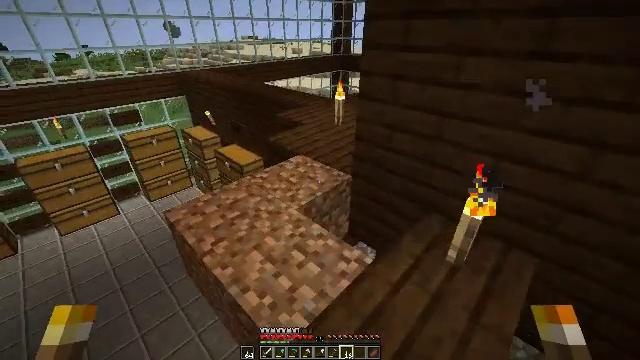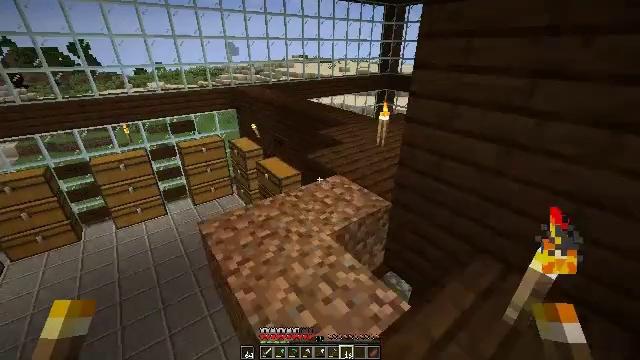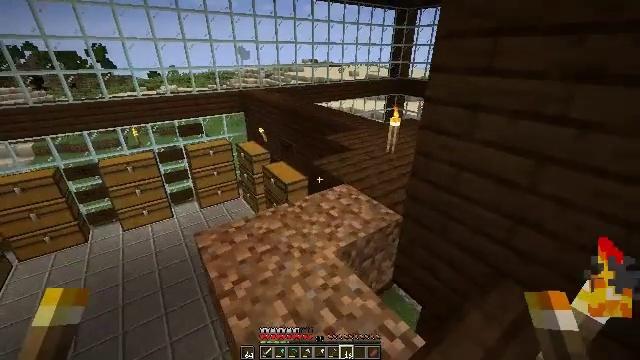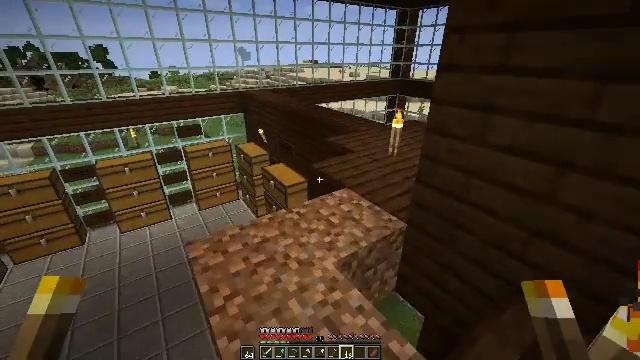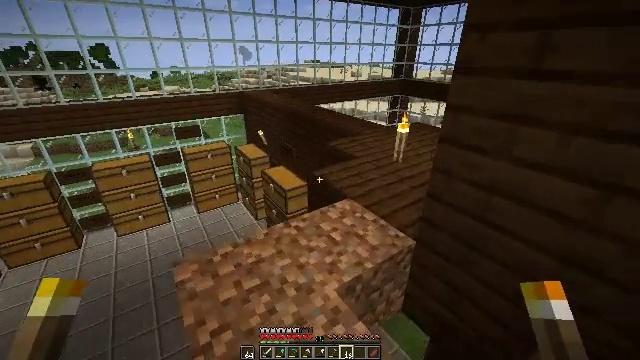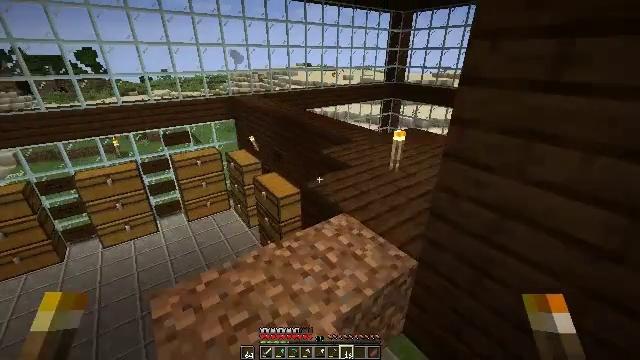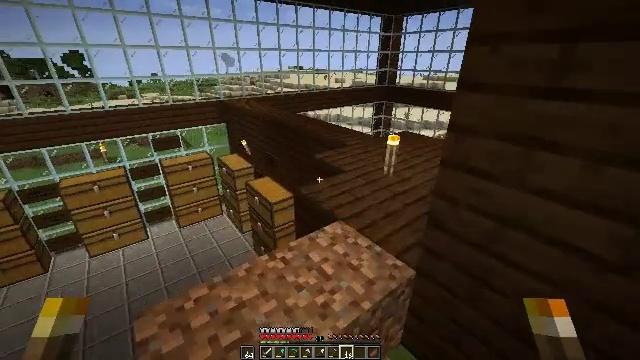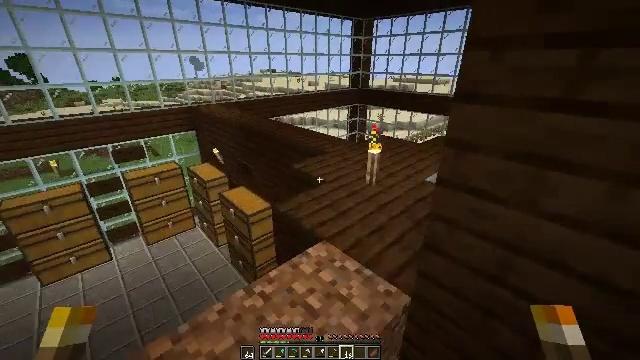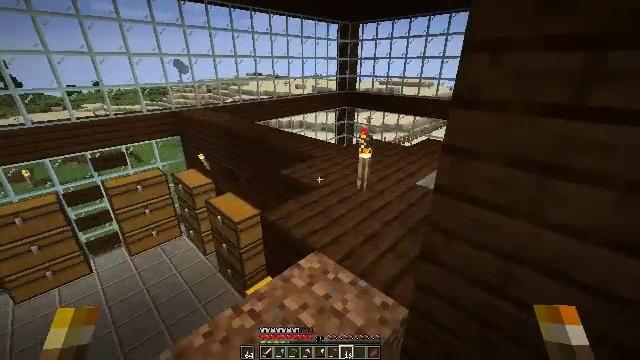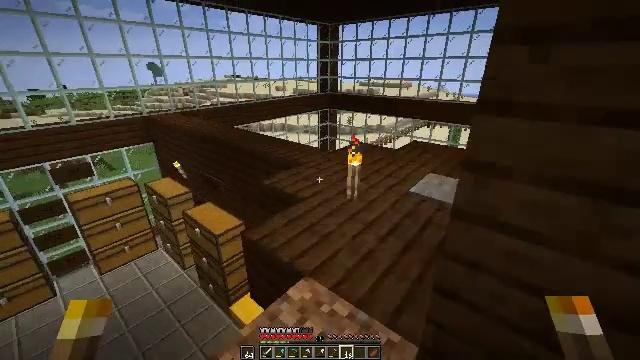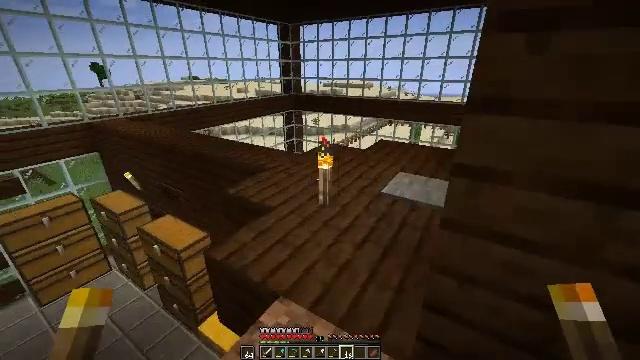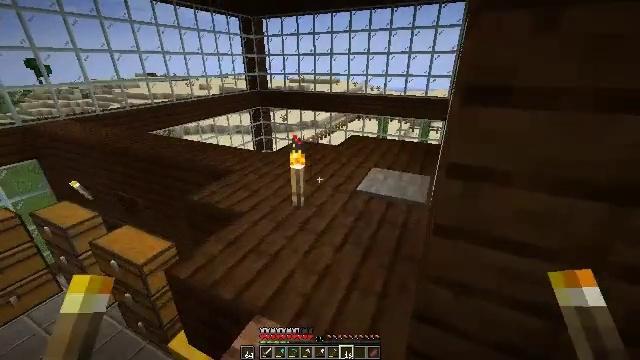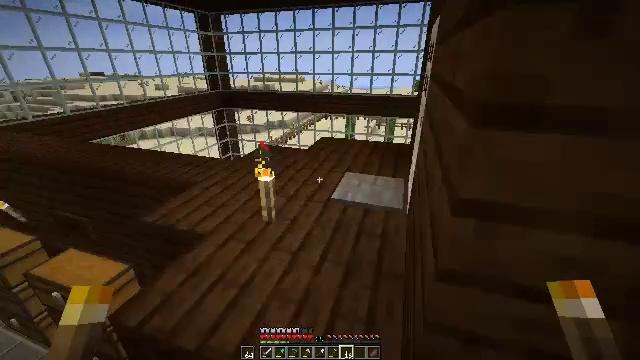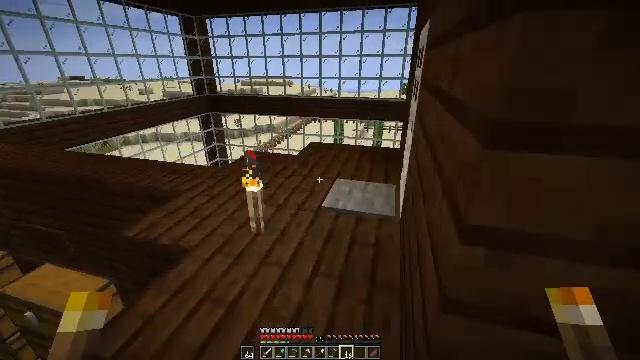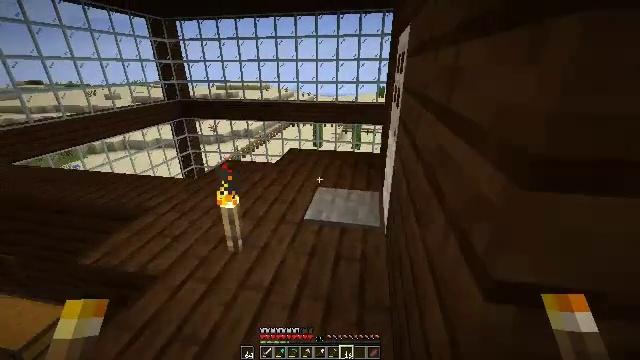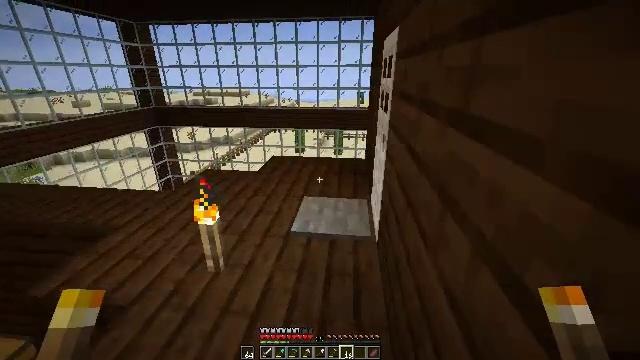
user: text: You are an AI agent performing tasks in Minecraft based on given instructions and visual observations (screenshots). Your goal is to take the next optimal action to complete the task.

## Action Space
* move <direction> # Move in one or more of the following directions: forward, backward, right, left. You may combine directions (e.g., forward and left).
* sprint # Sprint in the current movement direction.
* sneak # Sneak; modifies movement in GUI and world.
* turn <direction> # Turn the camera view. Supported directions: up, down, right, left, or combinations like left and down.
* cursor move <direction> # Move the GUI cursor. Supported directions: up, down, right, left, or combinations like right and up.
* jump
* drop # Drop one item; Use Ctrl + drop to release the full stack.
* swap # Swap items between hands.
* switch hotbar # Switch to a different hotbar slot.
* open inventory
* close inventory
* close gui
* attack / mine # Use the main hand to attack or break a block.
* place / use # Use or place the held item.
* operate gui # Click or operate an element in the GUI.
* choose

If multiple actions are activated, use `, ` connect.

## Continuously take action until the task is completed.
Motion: motion action
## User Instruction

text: Open the crafting table to create a stone button.
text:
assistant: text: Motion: move forward, turn left and up
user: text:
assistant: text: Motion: move forward, turn left
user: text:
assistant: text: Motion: move forward
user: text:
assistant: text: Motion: move forward
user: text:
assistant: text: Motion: move forward, turn right
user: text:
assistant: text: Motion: move forward, turn right
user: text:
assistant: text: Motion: move forward, turn right
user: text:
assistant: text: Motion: move forward, turn right
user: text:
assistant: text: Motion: move forward, turn right
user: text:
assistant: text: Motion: move forward, turn right
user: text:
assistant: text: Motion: move forward, turn right
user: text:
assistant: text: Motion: move forward, turn right
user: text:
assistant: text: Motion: move forward, turn right
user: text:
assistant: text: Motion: move forward, turn right
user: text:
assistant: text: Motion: move forward, turn right and up
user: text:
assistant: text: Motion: move forward, turn right
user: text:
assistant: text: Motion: move forward, turn right
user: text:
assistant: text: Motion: move forward and move left
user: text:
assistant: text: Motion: move forward and move left
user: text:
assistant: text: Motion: move forward and move left
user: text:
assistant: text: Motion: move forward and move left
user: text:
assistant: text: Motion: move forward and move left
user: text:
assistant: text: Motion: move forward and move left, turn right
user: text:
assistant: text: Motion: move forward and move left, turn right
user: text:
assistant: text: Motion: move forward, turn right and down
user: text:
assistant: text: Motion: move forward, turn right and down
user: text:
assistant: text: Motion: move forward
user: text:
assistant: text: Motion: move forward
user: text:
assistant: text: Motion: move forward and move left, turn right and down
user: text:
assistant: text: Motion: move forward and move left, turn right and down